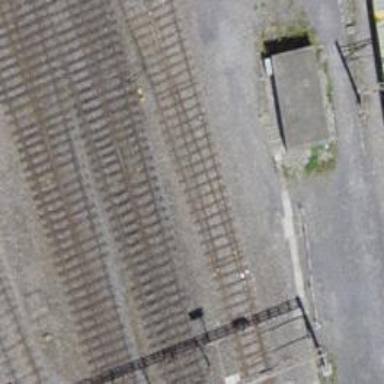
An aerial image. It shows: Single railway track with electrified contact line.